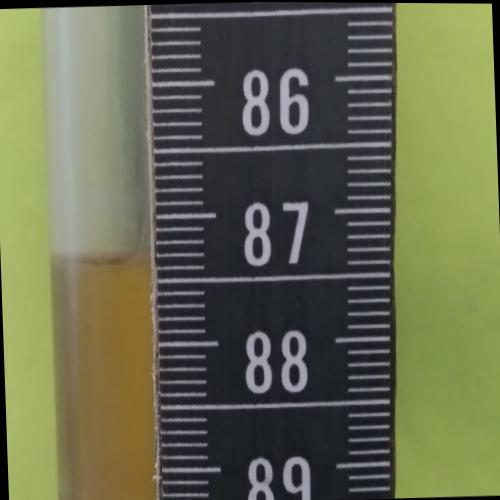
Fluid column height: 87.3 cm